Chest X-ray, PA view. Patient: 59 years old, sex F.
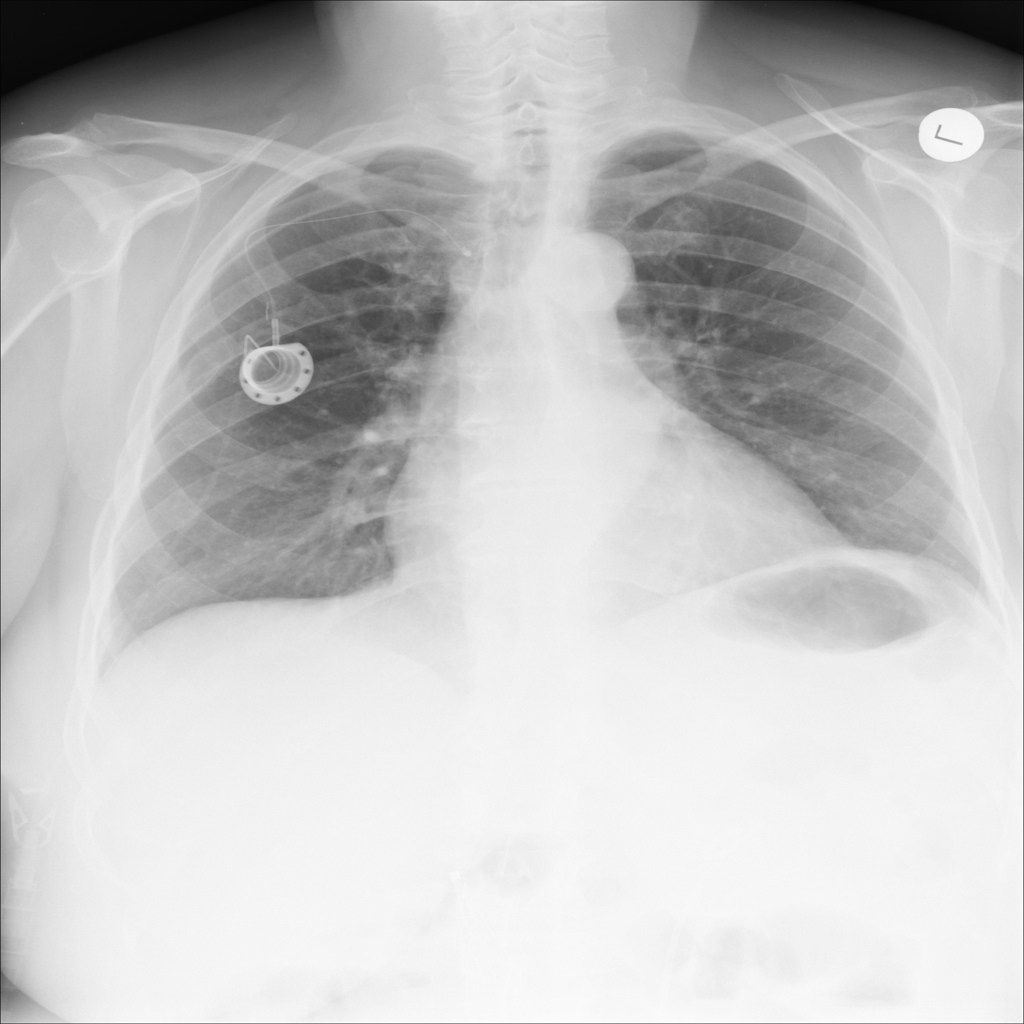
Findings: No Finding